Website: walmart
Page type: billing-address
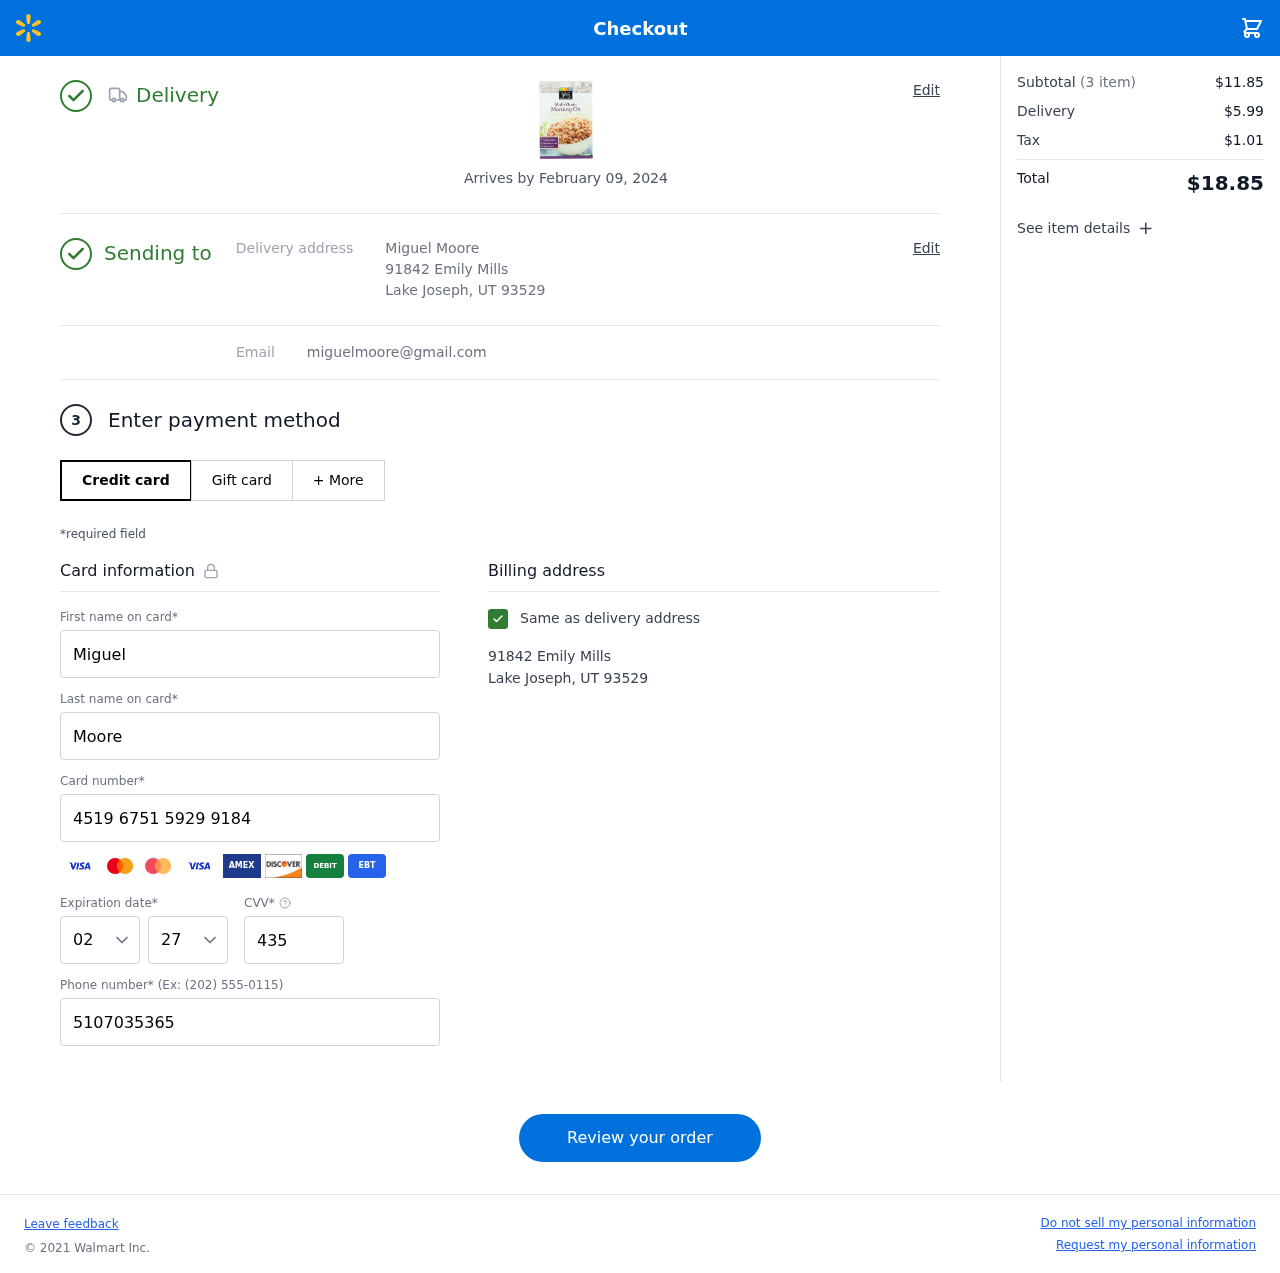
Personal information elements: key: PII_CARD_CVV
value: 435
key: PII_CARD_EXPIRY_MONTH
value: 02
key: PII_CARD_EXPIRY_YEAR
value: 27
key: PII_CARD_NUMBER
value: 4519 6751 5929 9184
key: PII_EMAIL
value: miguelmoore@gmail.com
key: PII_FIRSTNAME
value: Miguel
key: PII_FULLNAME
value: Miguel Moore
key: PII_LASTNAME
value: Moore
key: PII_PHONE
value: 5107035365
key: PII_STREET
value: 91842 Emily Mills
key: PII_CITY_STATE_ZIP
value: Lake Joseph, UT 93529
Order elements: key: ORDER_DELIVERY_DATE
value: Arrives by February 09, 2024
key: ORDER_NUM_ITEMS
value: (3 item)
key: ORDER_SUBTOTAL
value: $11.85
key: ORDER_SHIPPING_COST
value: $5.99
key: ORDER_TAX
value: $1.01
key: ORDER_TOTAL
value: $18.85